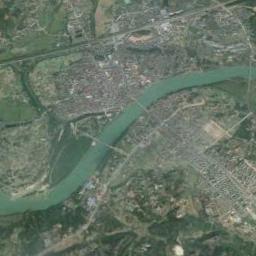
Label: river